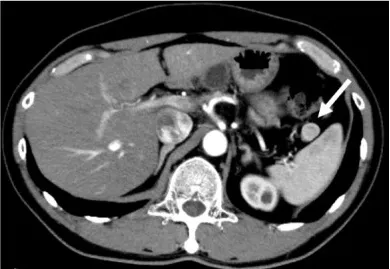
Images obtained by conventional clinical examinations. (C-F) Computed tomography (CT) scan of the nodule of the pancreatic tail. Plain CT.
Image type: radiology (ct)